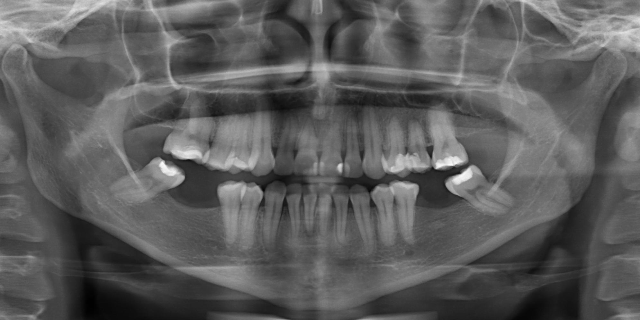
adult